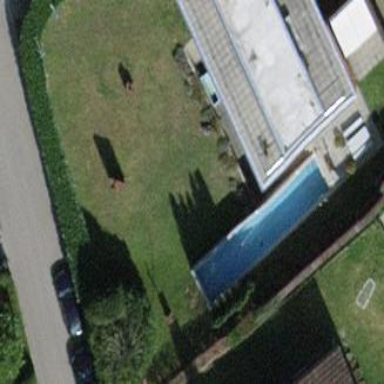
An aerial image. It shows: Swimming pool located in leisure land.